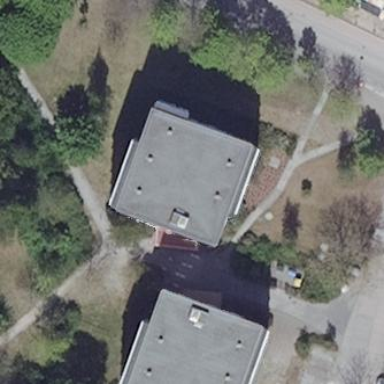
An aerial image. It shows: Residential building with flat grey roof.